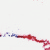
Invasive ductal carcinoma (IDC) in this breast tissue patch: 0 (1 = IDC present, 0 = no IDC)